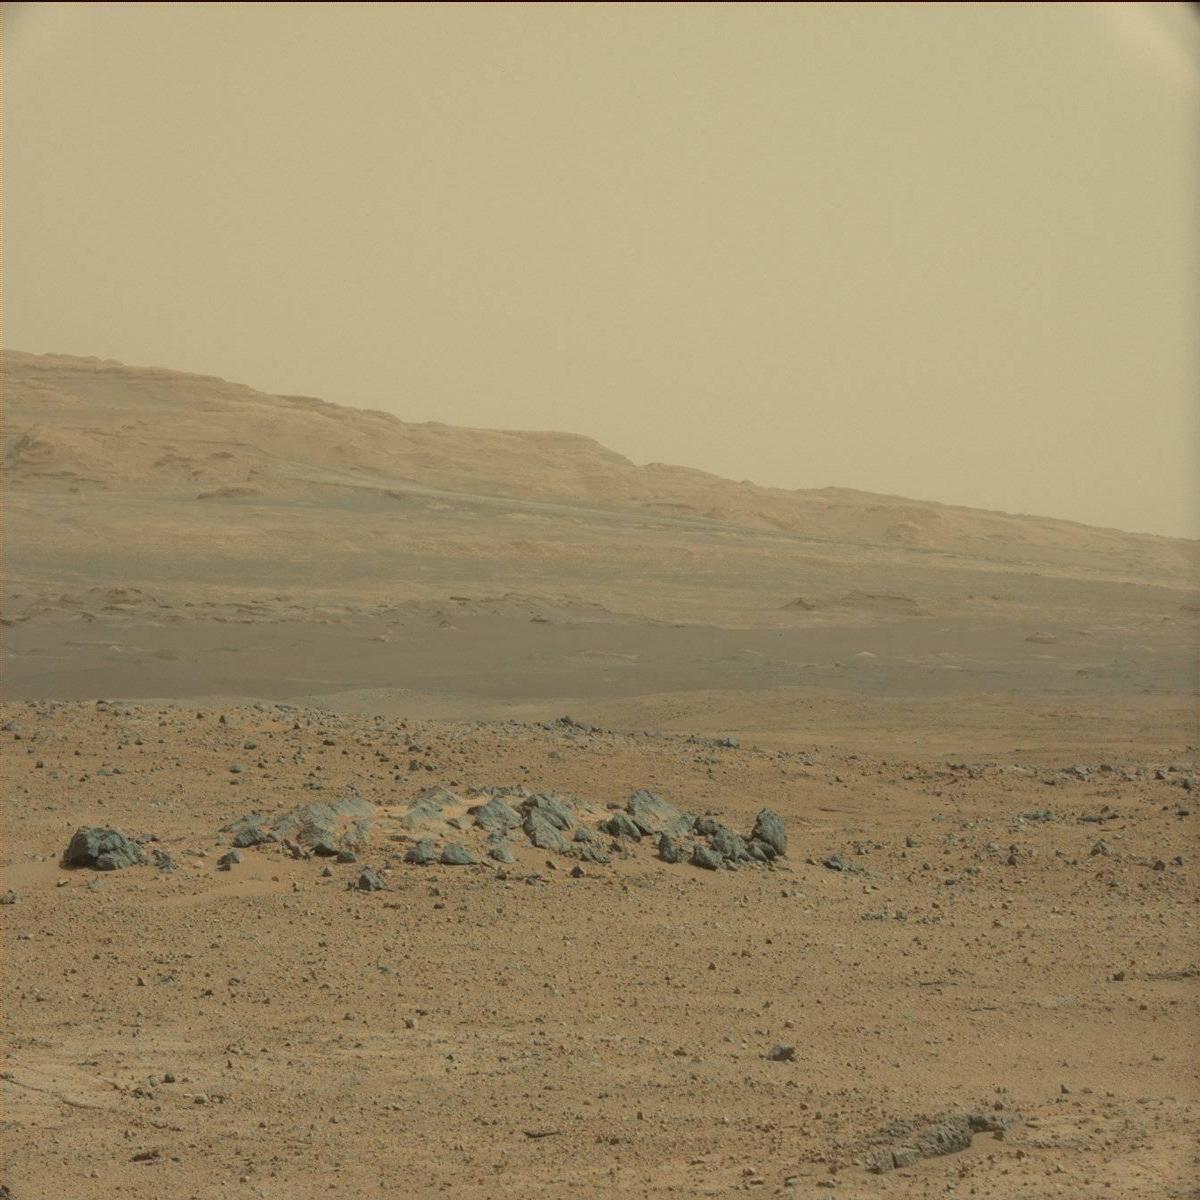
Terrain classes present: Bedrock, Ridge, Sand / Soil, Sky